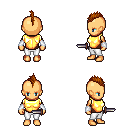
a pixel art fantasy rpg character, female body template, human, tanned skin, gold chest armor, white pants, brunette mohawk hairstyle, white cloth bracers, dagger, four views (front, back, left, right), 2x2 character sprite sheet, small pixel art, hard edges, no anti-aliasing